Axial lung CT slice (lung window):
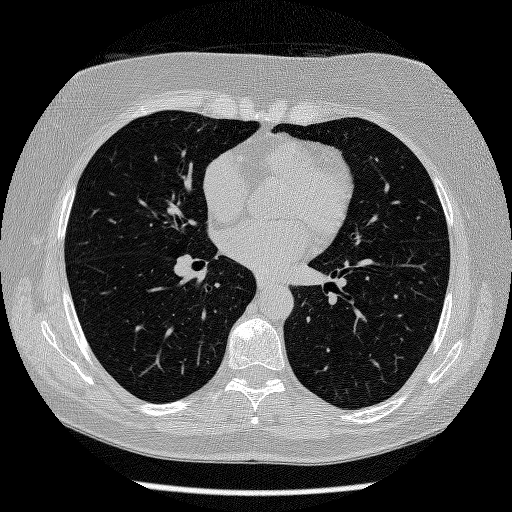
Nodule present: no